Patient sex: M
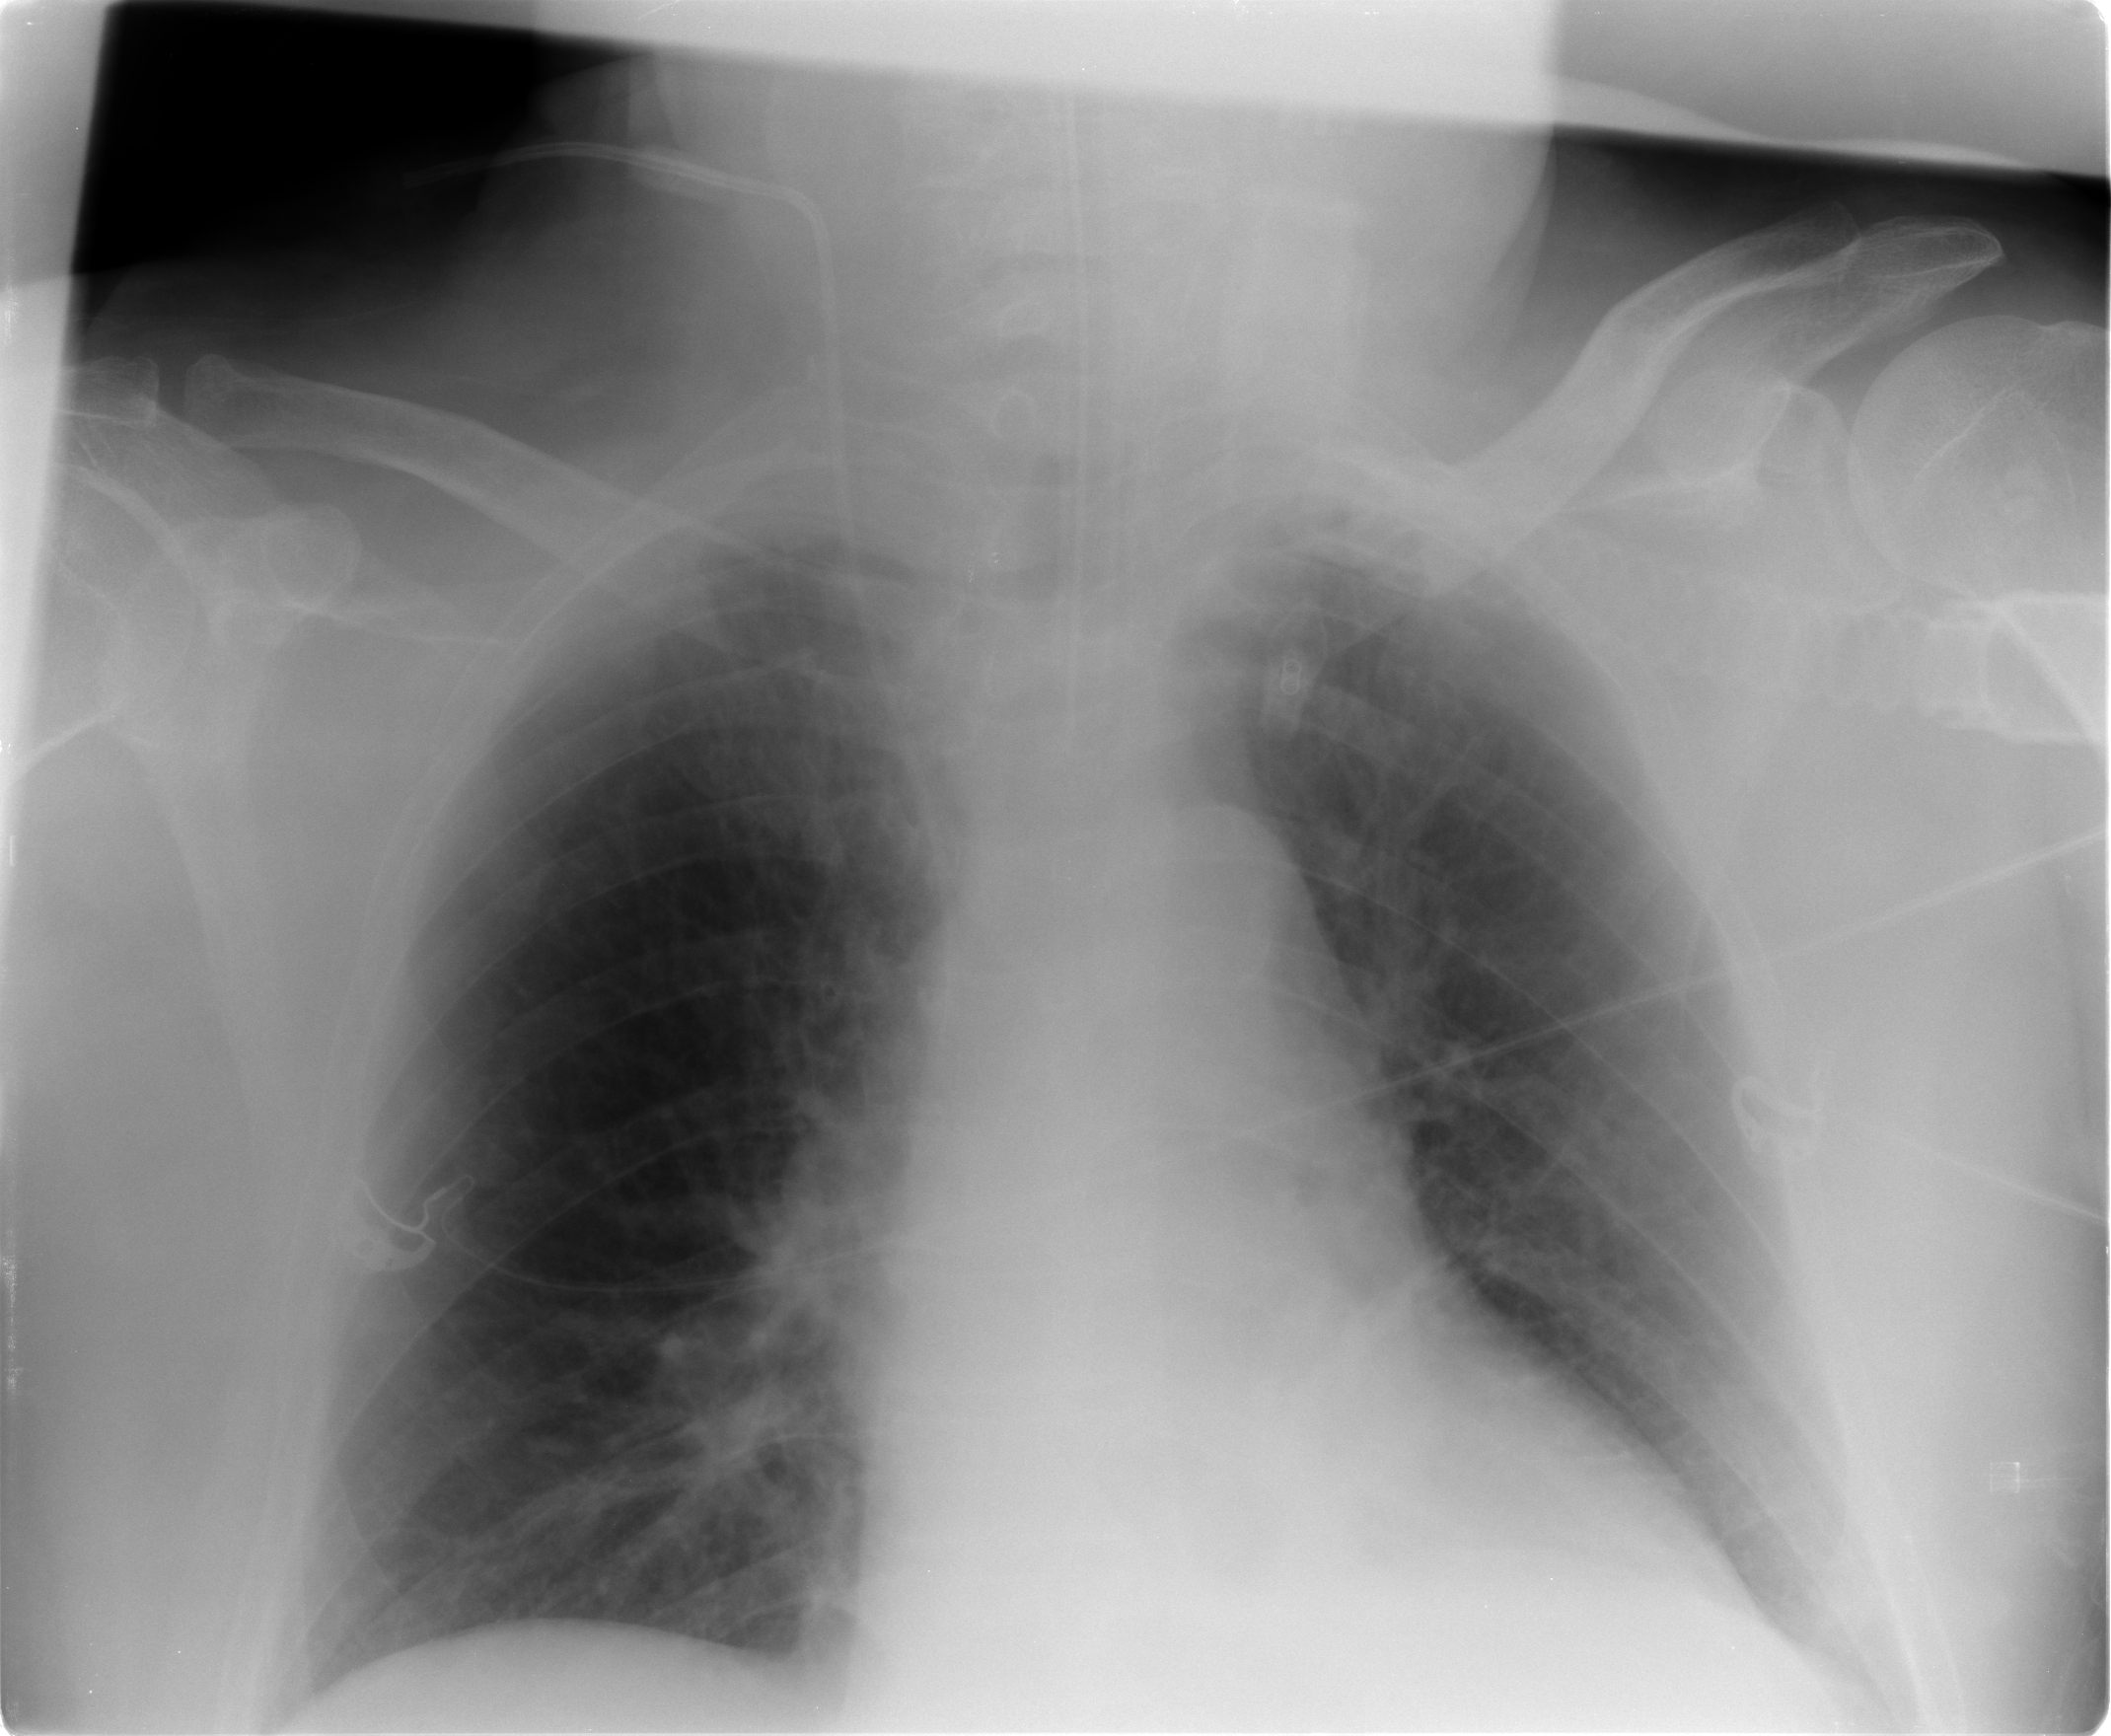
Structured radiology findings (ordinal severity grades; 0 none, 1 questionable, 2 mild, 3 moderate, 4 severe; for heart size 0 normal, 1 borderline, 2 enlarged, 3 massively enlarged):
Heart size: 1
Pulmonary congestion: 2
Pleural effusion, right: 0
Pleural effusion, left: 1
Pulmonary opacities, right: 0
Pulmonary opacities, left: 0
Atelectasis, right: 1
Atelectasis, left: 1